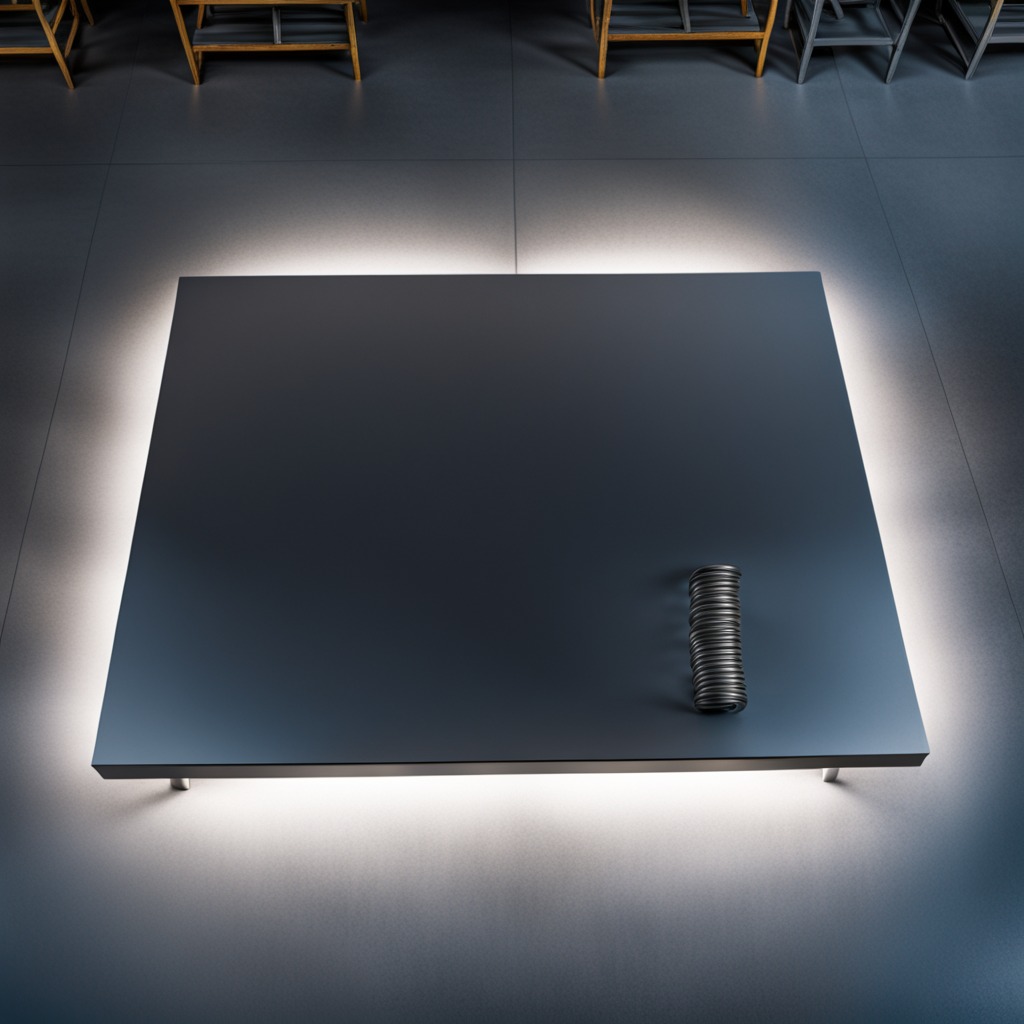
A coiled metal spring is lying on the tabletop in the evening.